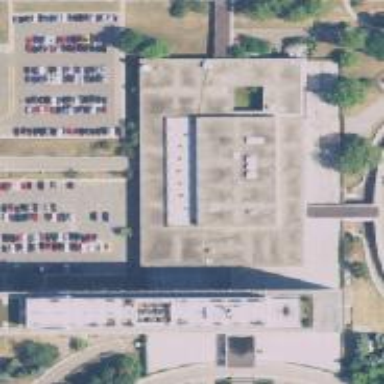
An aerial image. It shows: Building.